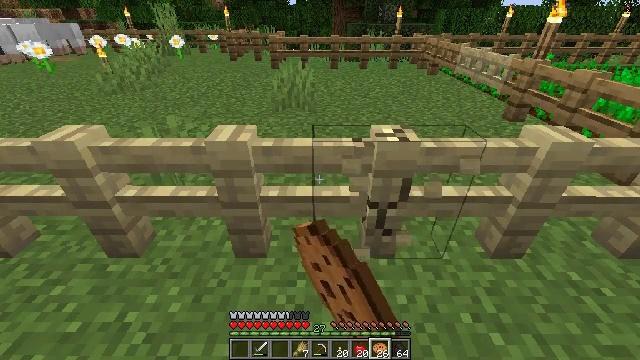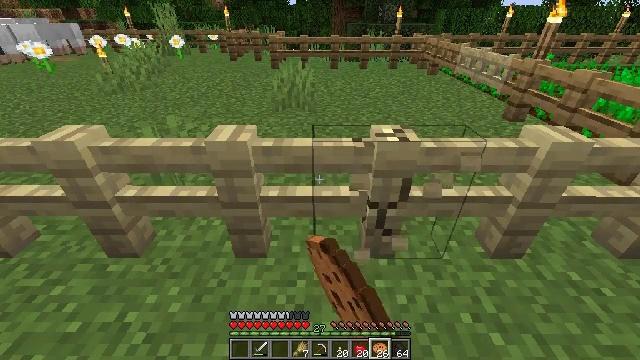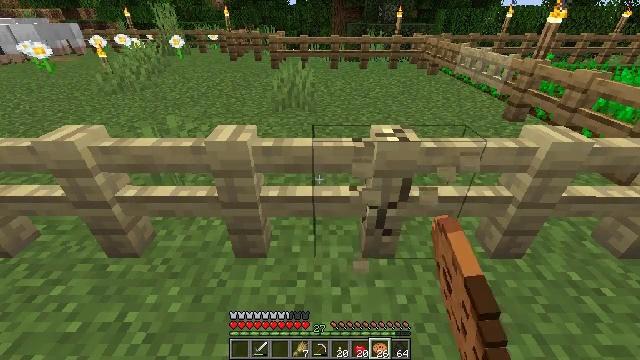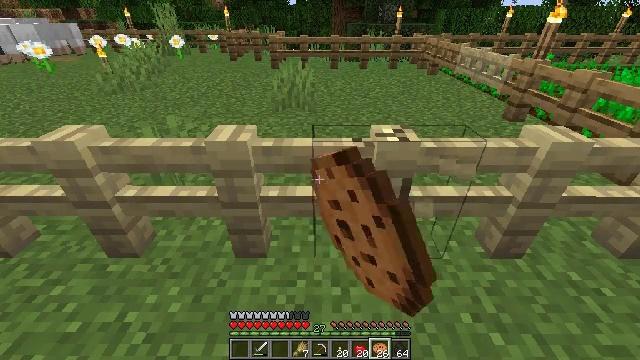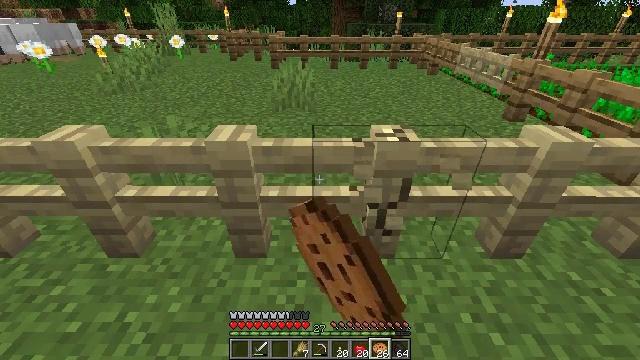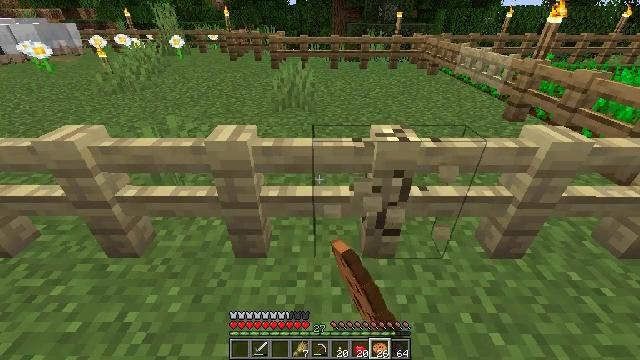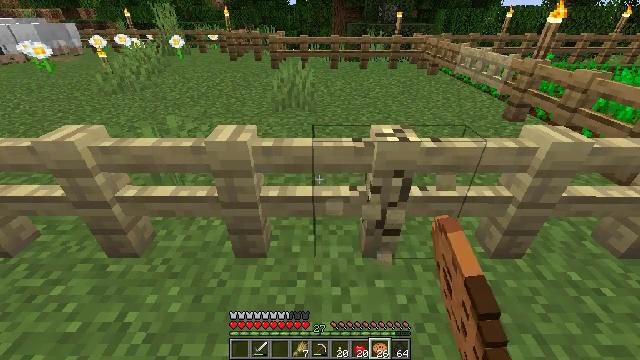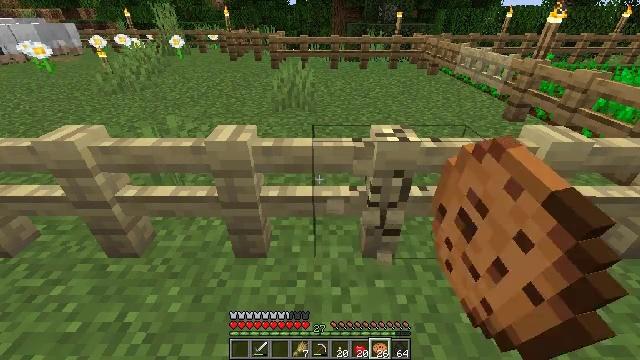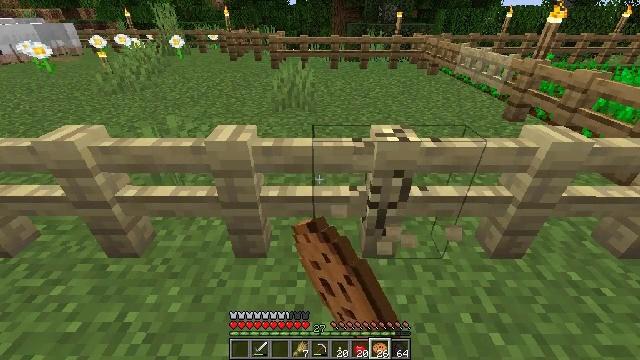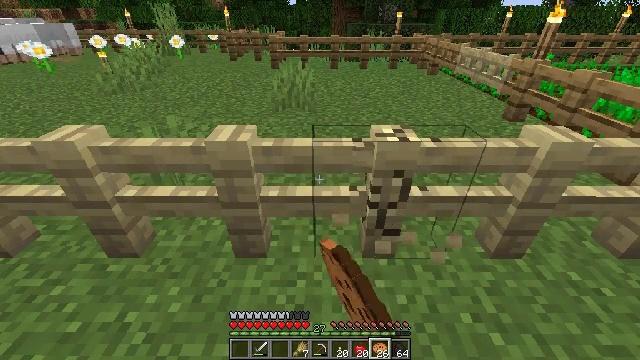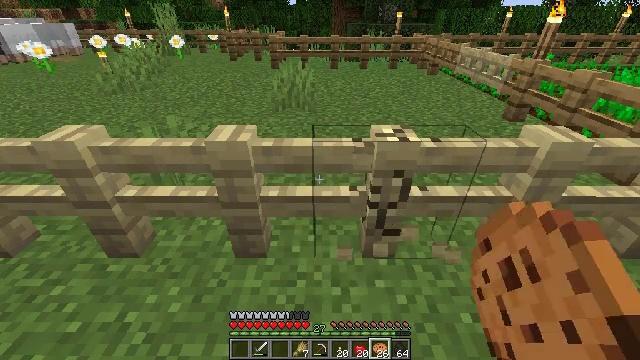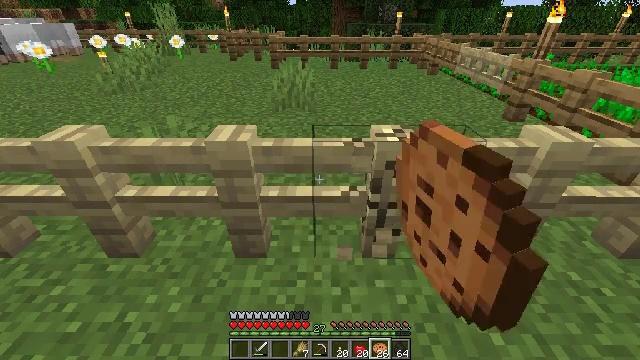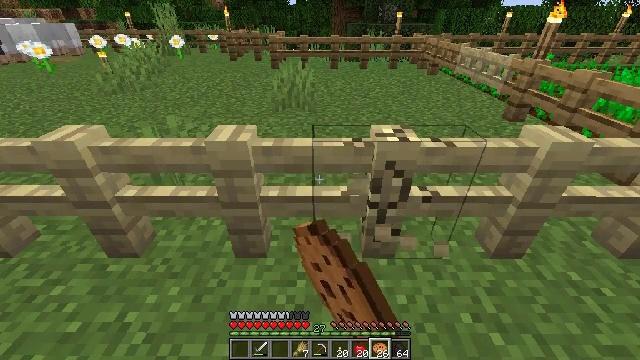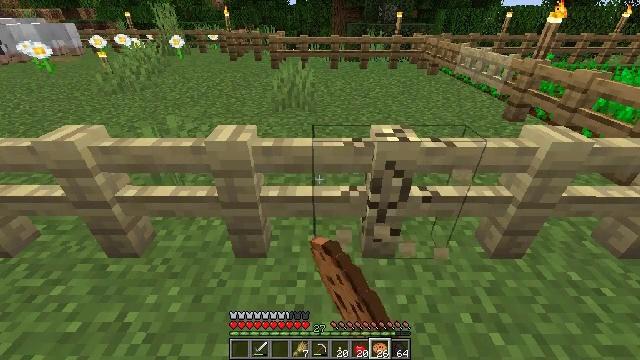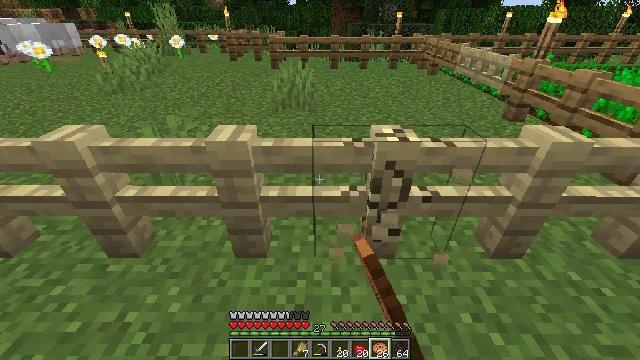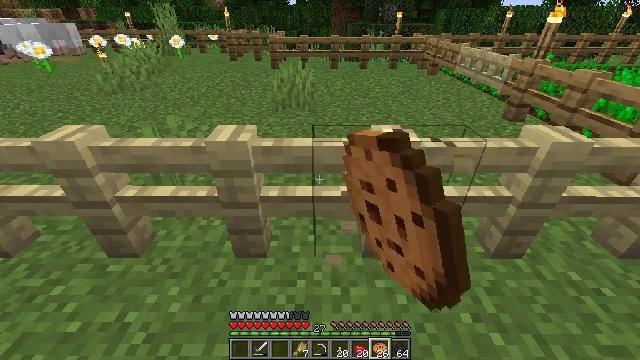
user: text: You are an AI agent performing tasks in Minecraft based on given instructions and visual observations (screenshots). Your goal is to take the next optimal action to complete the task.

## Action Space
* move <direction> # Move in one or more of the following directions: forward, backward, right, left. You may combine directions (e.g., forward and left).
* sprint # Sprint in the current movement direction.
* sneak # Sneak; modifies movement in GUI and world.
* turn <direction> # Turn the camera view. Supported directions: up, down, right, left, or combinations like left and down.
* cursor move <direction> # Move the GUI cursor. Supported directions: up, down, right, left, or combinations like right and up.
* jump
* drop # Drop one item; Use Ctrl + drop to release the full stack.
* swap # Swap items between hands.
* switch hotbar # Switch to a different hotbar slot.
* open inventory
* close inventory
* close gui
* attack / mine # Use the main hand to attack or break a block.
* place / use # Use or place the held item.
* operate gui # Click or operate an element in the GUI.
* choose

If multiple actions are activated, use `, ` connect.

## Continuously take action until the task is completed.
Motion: motion action
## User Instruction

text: Dismantle the birch fence.
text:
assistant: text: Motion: attack / mine
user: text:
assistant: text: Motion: attack / mine
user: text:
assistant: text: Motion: attack / mine
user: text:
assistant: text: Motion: attack / mine
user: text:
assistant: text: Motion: attack / mine
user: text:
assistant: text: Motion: attack / mine
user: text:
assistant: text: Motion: attack / mine
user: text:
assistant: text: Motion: attack / mine
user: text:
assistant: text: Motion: attack / mine
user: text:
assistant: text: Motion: attack / mine
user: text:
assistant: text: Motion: attack / mine
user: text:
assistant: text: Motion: attack / mine
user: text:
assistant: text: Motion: attack / mine
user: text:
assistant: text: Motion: attack / mine
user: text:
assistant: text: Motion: attack / mine
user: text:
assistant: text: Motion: attack / mine
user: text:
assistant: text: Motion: attack / mine
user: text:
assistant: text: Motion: attack / mine
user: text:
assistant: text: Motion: attack / mine
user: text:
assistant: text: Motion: attack / mine
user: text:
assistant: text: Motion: attack / mine
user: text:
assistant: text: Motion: attack / mine
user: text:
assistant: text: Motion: attack / mine
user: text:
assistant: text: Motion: attack / mine
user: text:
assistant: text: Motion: attack / mine
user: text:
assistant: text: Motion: attack / mine
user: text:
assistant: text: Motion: attack / mine
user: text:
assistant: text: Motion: attack / mine
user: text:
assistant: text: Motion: attack / mine
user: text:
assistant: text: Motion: attack / mine